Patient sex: M
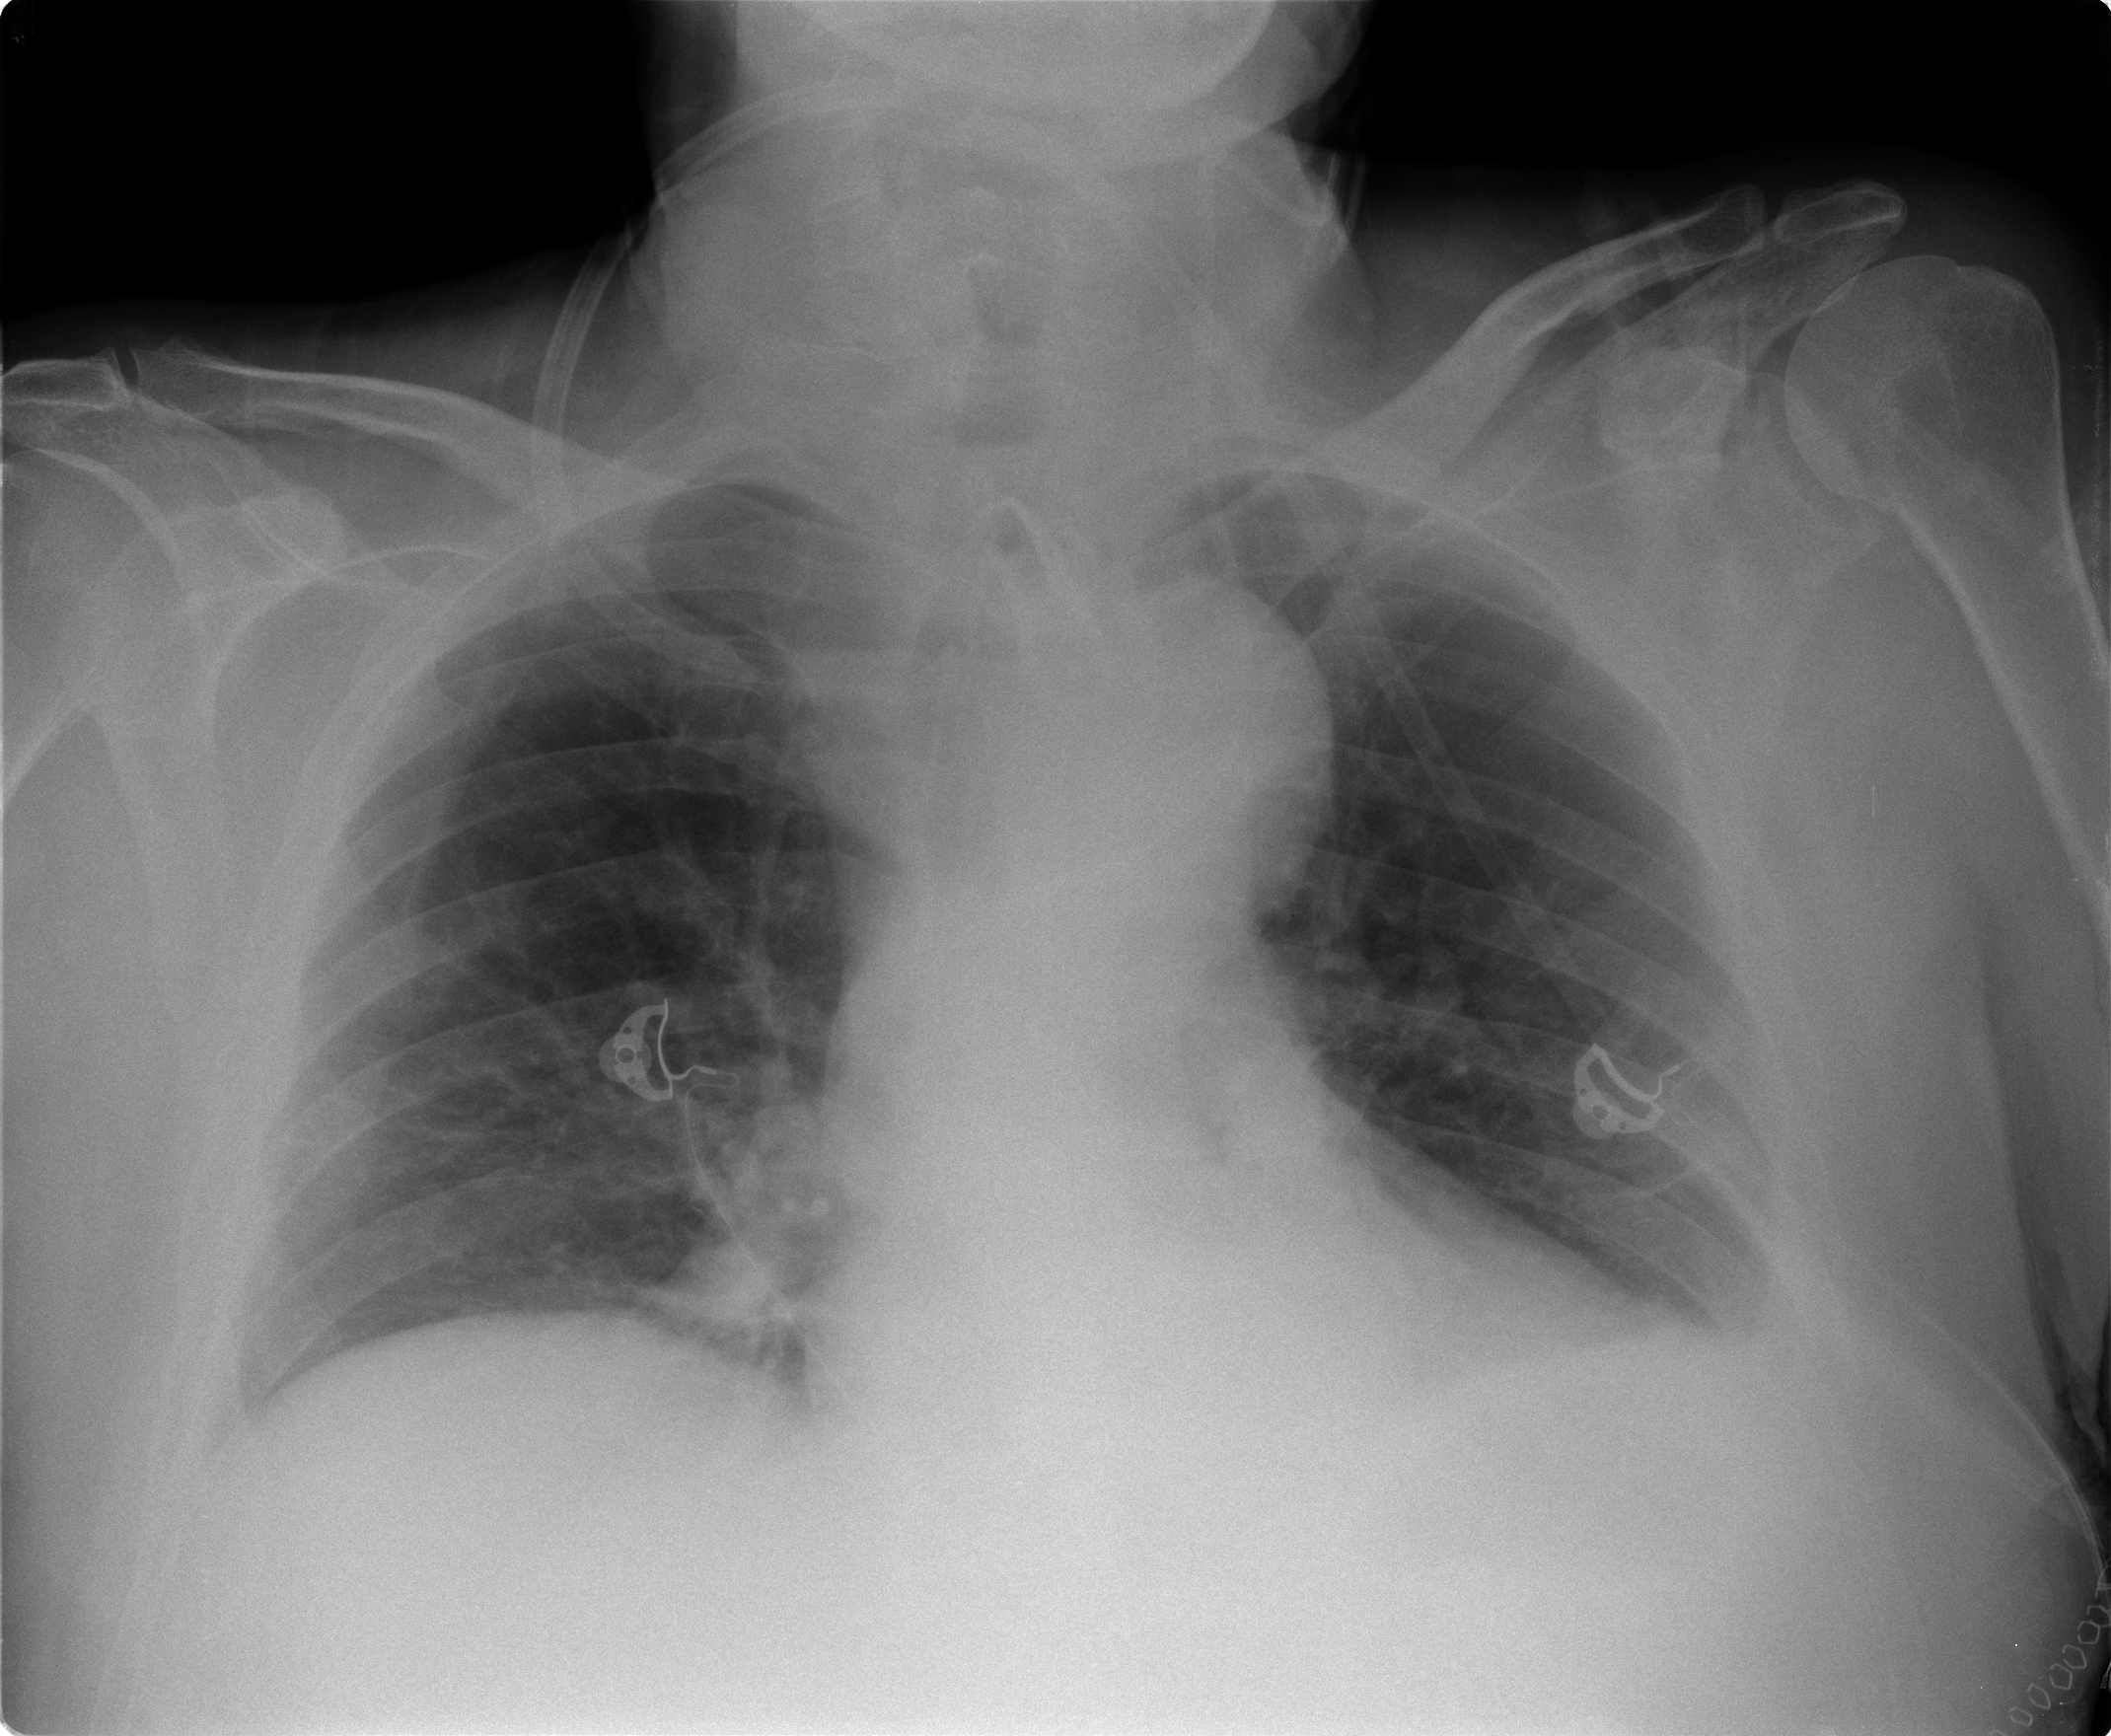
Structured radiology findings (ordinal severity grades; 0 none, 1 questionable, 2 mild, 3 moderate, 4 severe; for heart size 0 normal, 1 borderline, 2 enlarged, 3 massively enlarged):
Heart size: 1
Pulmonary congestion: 0
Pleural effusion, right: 0
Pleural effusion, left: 1
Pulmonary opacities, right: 0
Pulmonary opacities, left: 0
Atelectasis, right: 1
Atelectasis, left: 2